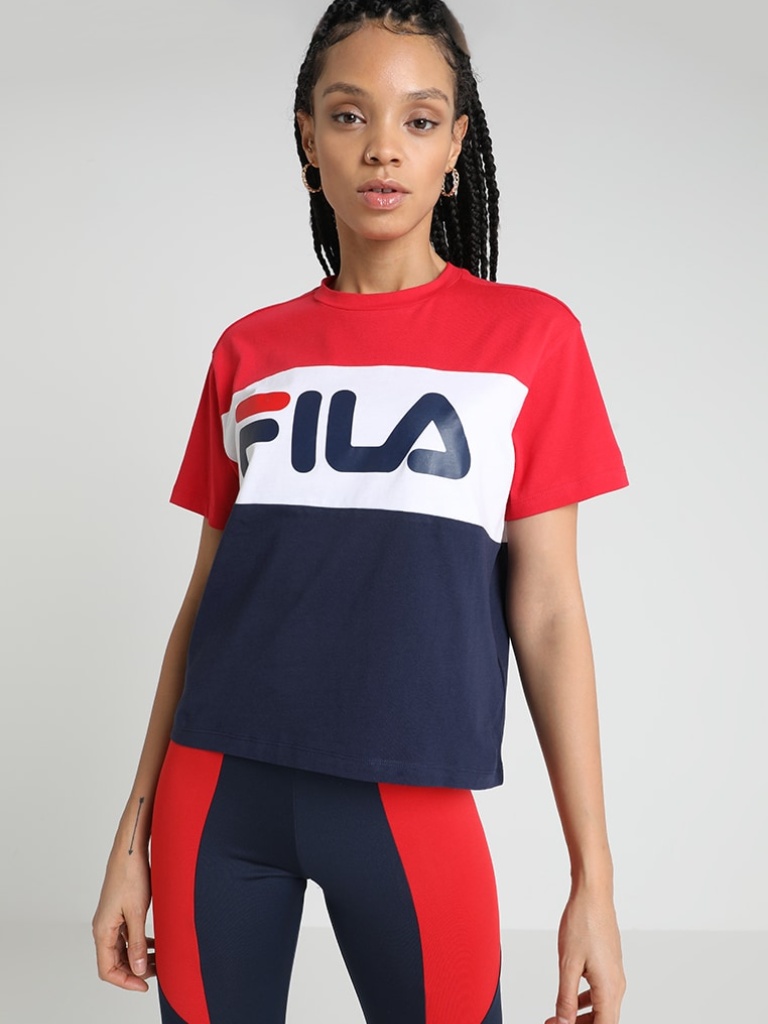
cotton relaxed short sleeve cropped length Untucked crew t-shirt